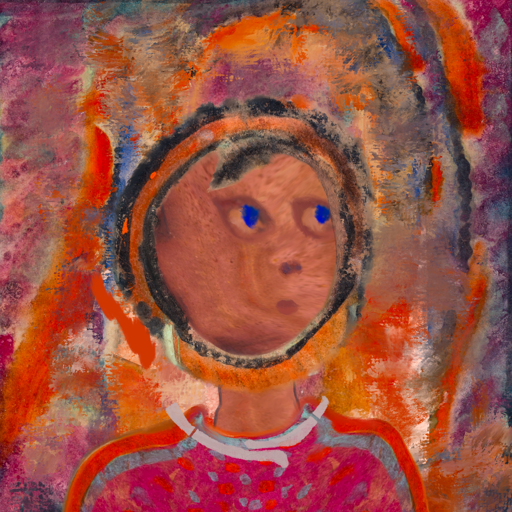
Background: Experience, Head And Neck Side: Mother_And_Son_Mother, Face Side: Mother_And_Son_Mother, Bust: Sisters, Hair Side: Childish, Head Accessory: Blank, Second Necklace: Blank, Necklace: Hypocrite_2, Baby: Blank